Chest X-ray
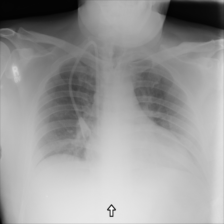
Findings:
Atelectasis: negative
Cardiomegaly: negative
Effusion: negative
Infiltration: negative
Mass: negative
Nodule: negative
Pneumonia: negative
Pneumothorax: negative
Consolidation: negative
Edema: negative
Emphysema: negative
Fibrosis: negative
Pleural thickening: negative
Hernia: negative